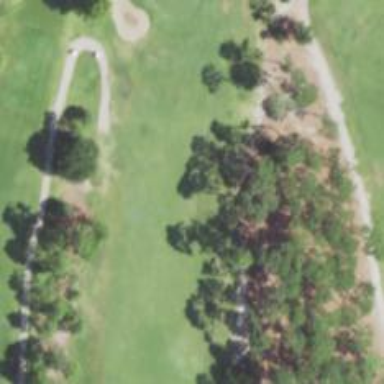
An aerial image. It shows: Golf hole.